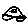
Label: car